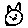
Label: cat